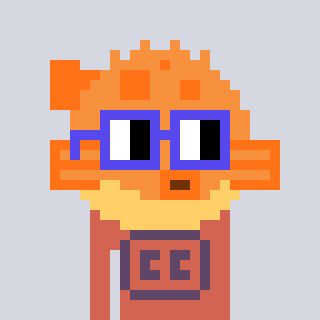
a pixel art character with square blue glasses, a pufferfish-shaped head and a peachy-colored body on a cool background